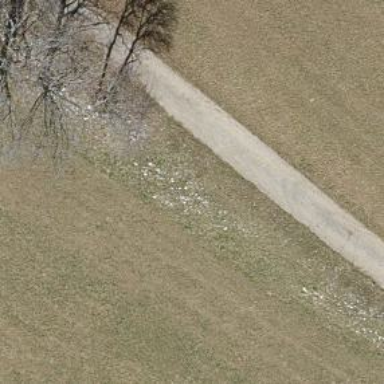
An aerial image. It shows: Unclassified paved road.